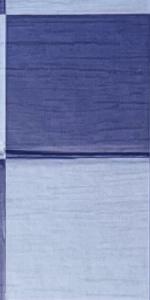
Label: Empty